Question: Here is my JSON string:
'''
[[{"name":"Pepe Pinedo"},{"message":"something"},{"datein":"2015-07-01 11:12:34"}],[{"name":"Pepe Pinedo"},{"message":"something"},{"datein":"2015-07-01 11:14:30"}]]
'''
here's my js code
'''
$.post(url, function( data ) { //fire ajax post request
alert("Got messages: " + data); //
/*$.each(data, function(index,e){
content += e.name + ':'+ e.message +'<br>';
$("#chatbox").append(content);
});*/
});
'''
I was trying to make the messages look like this:

Php
'''
$messages = $this->person_model->get_msg();
foreach ($messages as $i => $valor) {
$fila['name'] = $valor->names;
$message['message'] = $valor->message;
$fecha['fecha'] = $valor->datein;
$data[] = array($fila, $message,$fecha);
}
echo json_encode($data);
'''
any help would be appreciated
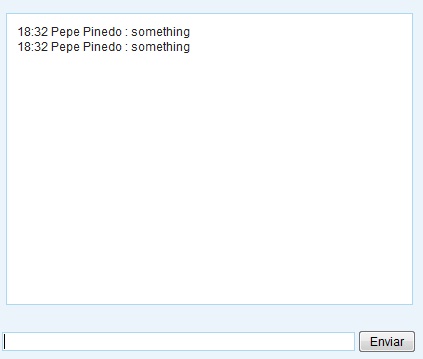
Answer: First of all, your data structure would make more sense like this:
'''
[
{ "name": "Rildo", "message": "something", "date": "2015-07-01 11:12:34" },
{ "name": "Rildo", "message": "something", "date": "2015-07-01 11:14:30" }
]
'''
To do so, you could modify your PHP a bit:
'''
$messages = $this->person_model->get_msg();
foreach ($messages as $i => $valor) {
$data[] = array(
"name" => $valor->names,
"message" => $valor->message,
"date" => $valor->datein
);
}
echo json_encode($data);
'''
Then, to display it:
'''
$.post(url, function( data ) { // Fires an Ajax POST request
alert("Got messages: " + data); // Alerts a String
var messages = JSON.parse(data), // Turns the String into an Object you can manipulate
content = '';
$.each(messages, function(index,e){
var time = e.date.substr(-8,5); // Extracts time from date
content += time + ' ' + e.name + ': ' + e.message + '<br>';
});
$("#chatbox").append(content);
});
'''
### Demo
'''
var messages = [
{ "name": "Rildo", "message": "something", "date": "2015-07-01 11:12:34" },
{ "name": "Rildo", "message": "something", "date": "2015-07-01 11:14:30" }
],
content = '';
$.each(messages, function (index, e) {
var time = e.date.substr(-8,5);
content += time + ' ' + e.name + ': ' + e.message + '<br>';
});
$("body").append(content);
'''
'''
<script src="https://ajax.googleapis.com/ajax/libs/jquery/1.8.3/jquery.min.js"></script>
'''